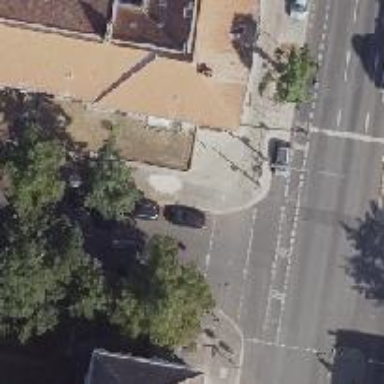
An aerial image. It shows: Crossing on the footway with traffic signals.